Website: home-depot
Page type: customer-info-address
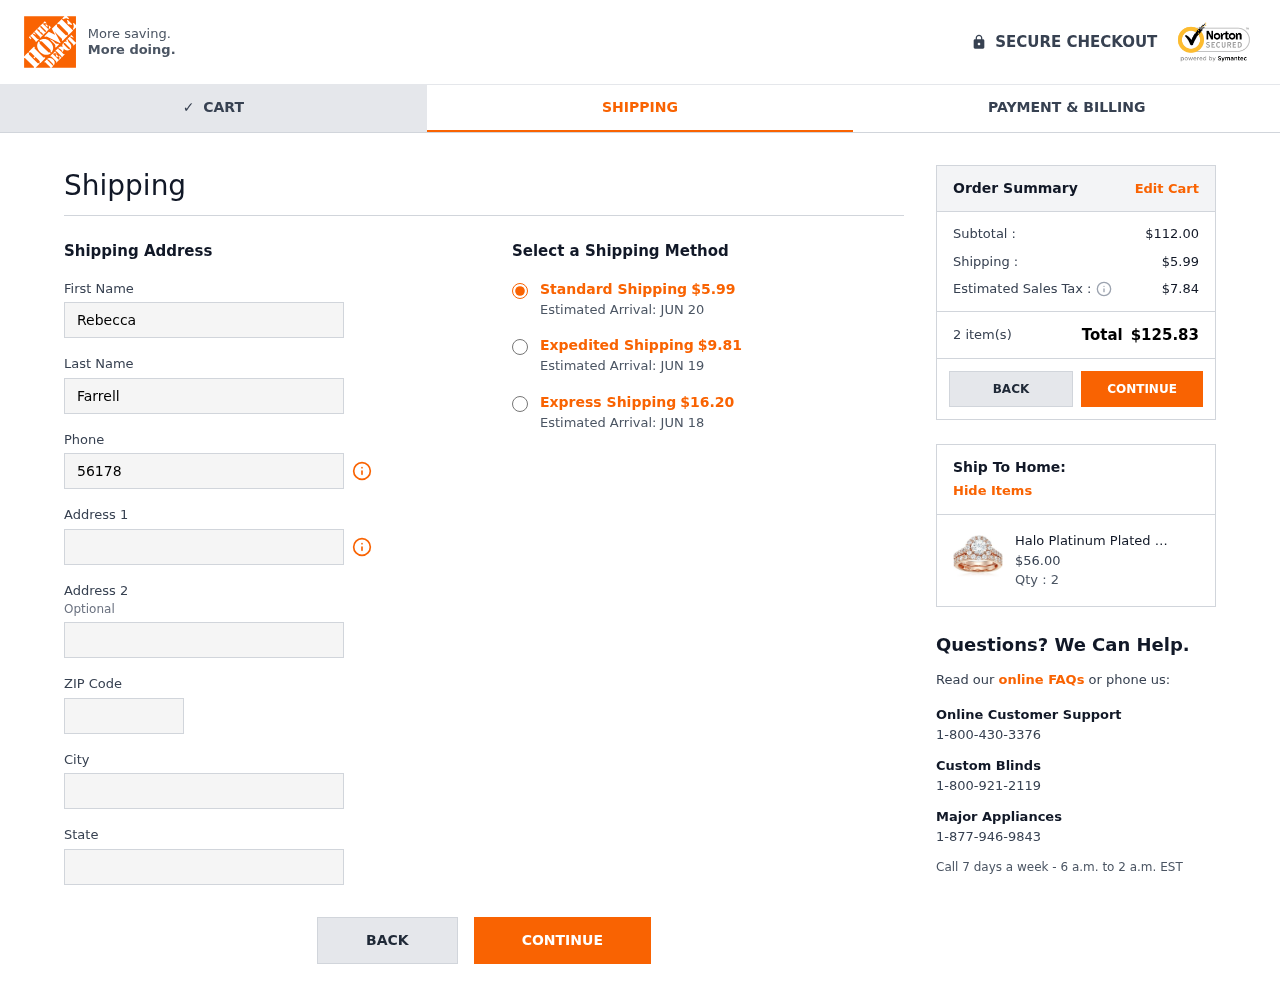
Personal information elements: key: PII_CITY
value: Gregorytown
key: PII_FIRSTNAME
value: Rebecca
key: PII_LASTNAME
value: Farrell
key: PII_PHONE
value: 5617895688
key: PII_POSTCODE
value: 04099
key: PII_STATE
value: AS
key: PII_STREET
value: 3145 Robert Stream
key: PII_STREET2
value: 4242 Anthony Unions
Product elements: key: PRODUCT1_NAME
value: Halo Platinum Plated Sterling Silver Swarovski Crystal Flower Ring
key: PRODUCT1_PRICE
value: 56
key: PRODUCT1_QUANTITY
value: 2
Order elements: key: ORDER_SHIPPING_COST
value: $5.99
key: ORDER_DELIVERY_DATE
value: Estimated Arrival: JUN 20
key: ORDER_SHIPPING_COST_EXPEDITED
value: $9.81
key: ORDER_DELIVERY_DATE_EXPEDITED
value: Estimated Arrival: JUN 19
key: ORDER_SHIPPING_COST_EXPRESS
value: $16.20
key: ORDER_DELIVERY_DATE_EXPRESS
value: Estimated Arrival: JUN 18
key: ORDER_SUBTOTAL
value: $112.00
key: ORDER_TAX
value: $7.84
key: ORDER_NUM_ITEMS
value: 2 item(s)
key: ORDER_TOTAL
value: $125.83